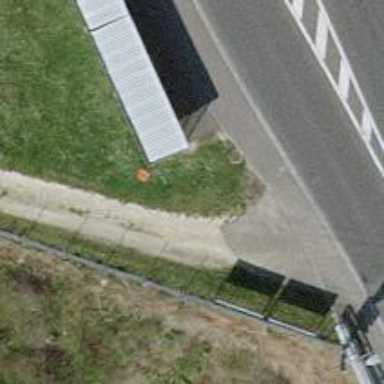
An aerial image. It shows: Pole supporting pipeline marker with roof cover.